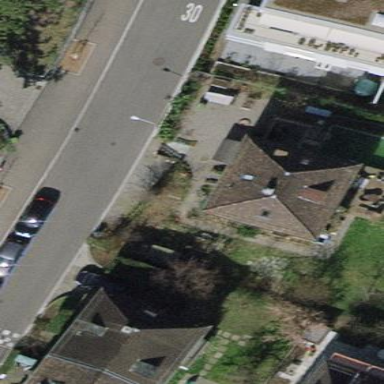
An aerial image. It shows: Detached building.